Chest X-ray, PA view. Patient: 19 years old, sex M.
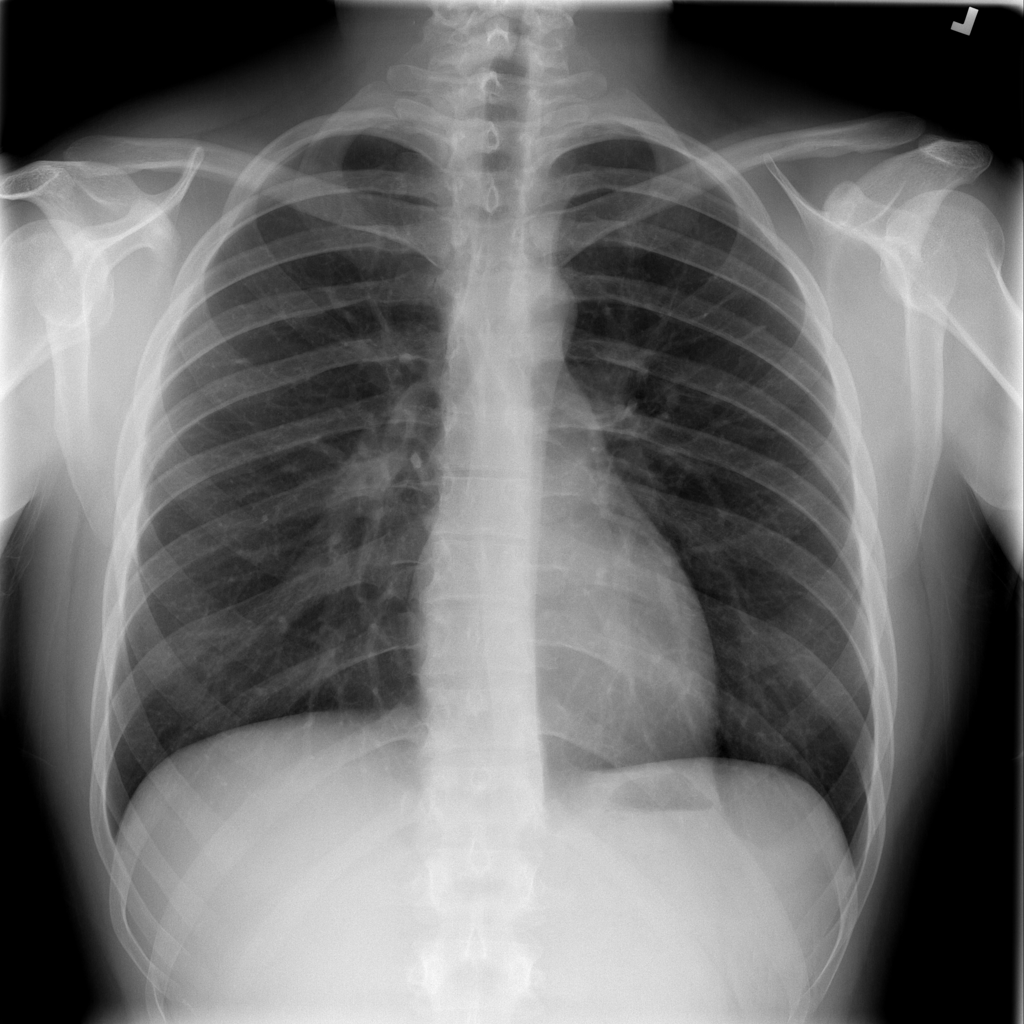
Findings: No Finding